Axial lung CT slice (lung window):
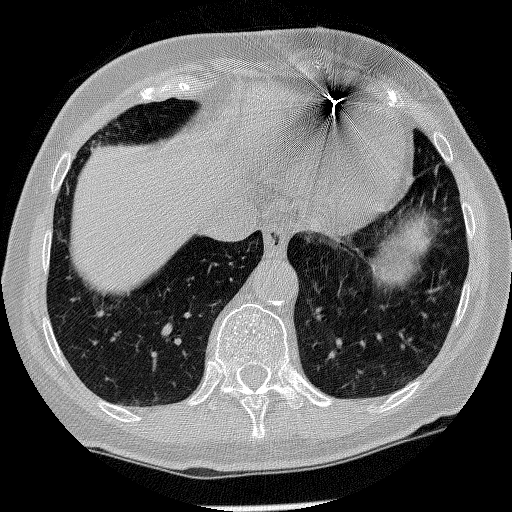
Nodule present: no